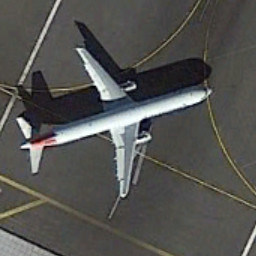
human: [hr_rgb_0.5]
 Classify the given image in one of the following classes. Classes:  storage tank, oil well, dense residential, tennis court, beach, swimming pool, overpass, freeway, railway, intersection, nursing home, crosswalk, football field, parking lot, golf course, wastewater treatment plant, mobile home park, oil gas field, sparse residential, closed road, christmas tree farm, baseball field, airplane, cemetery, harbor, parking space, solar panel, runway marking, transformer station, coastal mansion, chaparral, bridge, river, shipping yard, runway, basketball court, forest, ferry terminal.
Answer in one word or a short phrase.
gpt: airplane